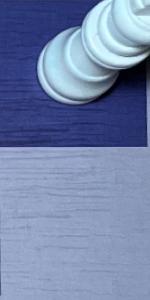
Label: Empty